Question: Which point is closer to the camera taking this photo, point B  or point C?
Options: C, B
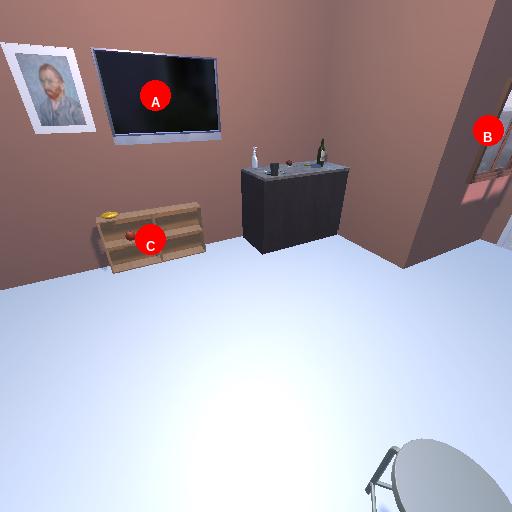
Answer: C